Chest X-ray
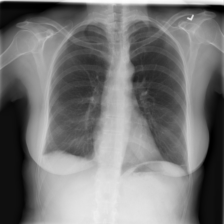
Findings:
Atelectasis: negative
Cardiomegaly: negative
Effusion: negative
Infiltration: negative
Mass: negative
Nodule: negative
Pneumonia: negative
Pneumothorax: negative
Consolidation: negative
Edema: negative
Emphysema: negative
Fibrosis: negative
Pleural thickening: negative
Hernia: negative